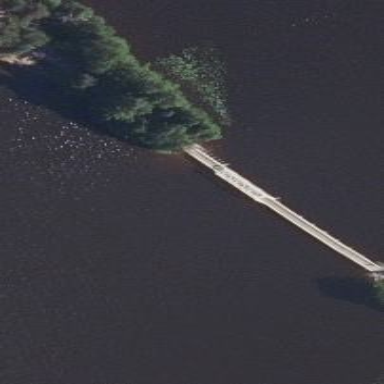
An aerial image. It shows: Man-made bridge.